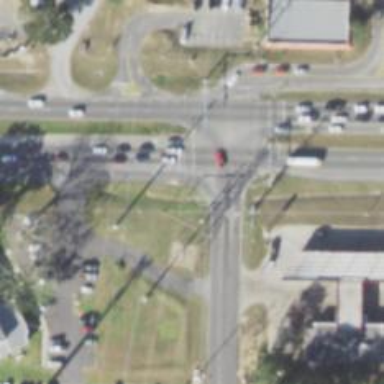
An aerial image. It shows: Marked crossing on the road.